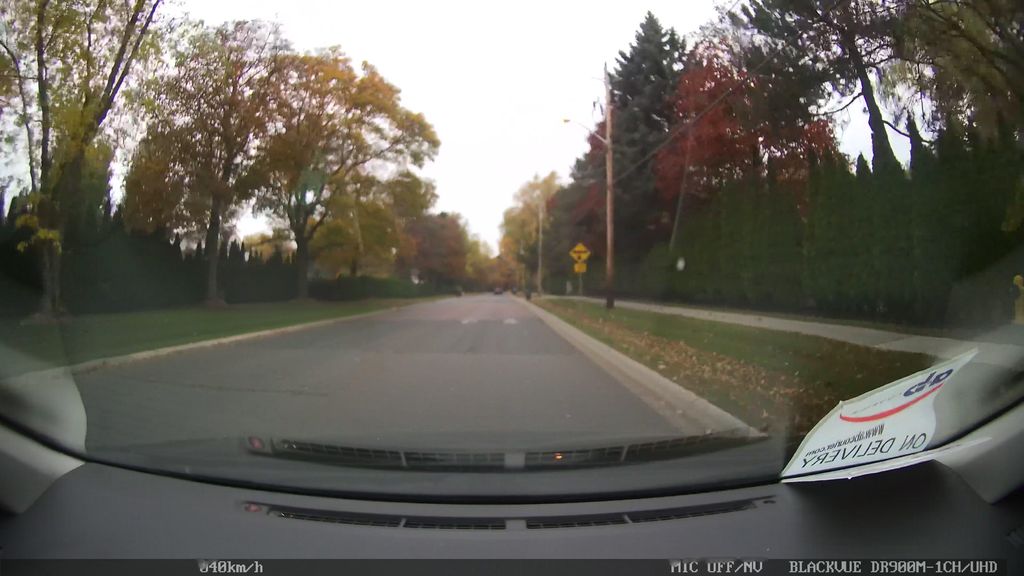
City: toronto